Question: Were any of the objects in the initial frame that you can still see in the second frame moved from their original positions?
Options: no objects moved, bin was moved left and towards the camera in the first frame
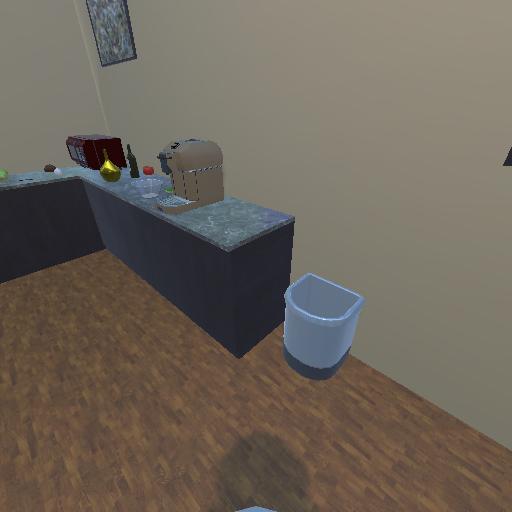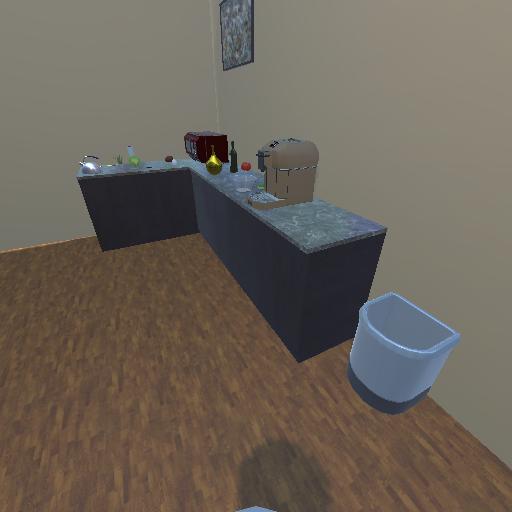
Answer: no objects moved